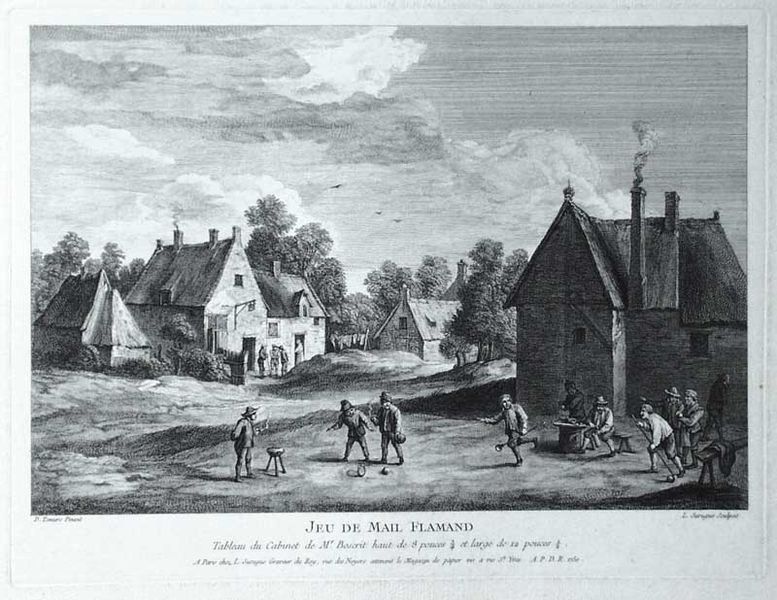
Titel: Jeu de mail flamand
Künstler: Louis Surugue
Standort: Karlsruhe
Institution: Staatliche Kunsthalle Karlsruhe
Schlagwörter: feuer, himmel, vogel, wolken, bäume, landschaft, menschen, abend, frankreich, grau, männer, schwarz, strasse, tisch, weiss, zeichnung, gebäude, haus, weg, wiese, zaun, ball, fest, leute, holland, niederlande, häuser, vögel, rauch, bauern, genre, kamin, kamine, kinder, schornstein, stock, schrift, spieler, stab, jungen, dorf, giebel, schornsteine, tag, herbst, hof, idylle, platz, bank, hocker, schemel, französisch, glücksspiel, spielen, pfeife, woken, spiel, unterschrift, strohdach, druck, schwarz weiss, stich, text, bleistift, kugel, kugeln, schläger, ländlich, fachwerk, gehöft, kupferstich, anger, flamen, boule, botcher, kegeln, flandern, feierabend, ballspiel, mail, dorffest, dorfszene, spielne, grill, hockey, jeu, dorftanz, flamand, de, kinder+, 1804, jeu de mail flamand, hocker#häuser, dorfidyll, bossel, boule im dorf, jeu de mail